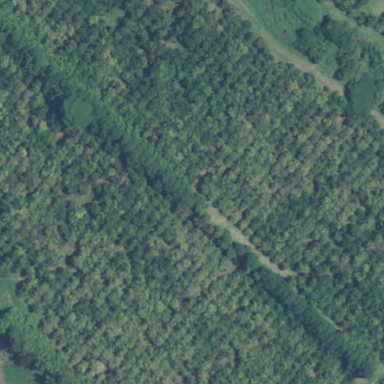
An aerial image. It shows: Orchard filled with macadamia trees.